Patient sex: F
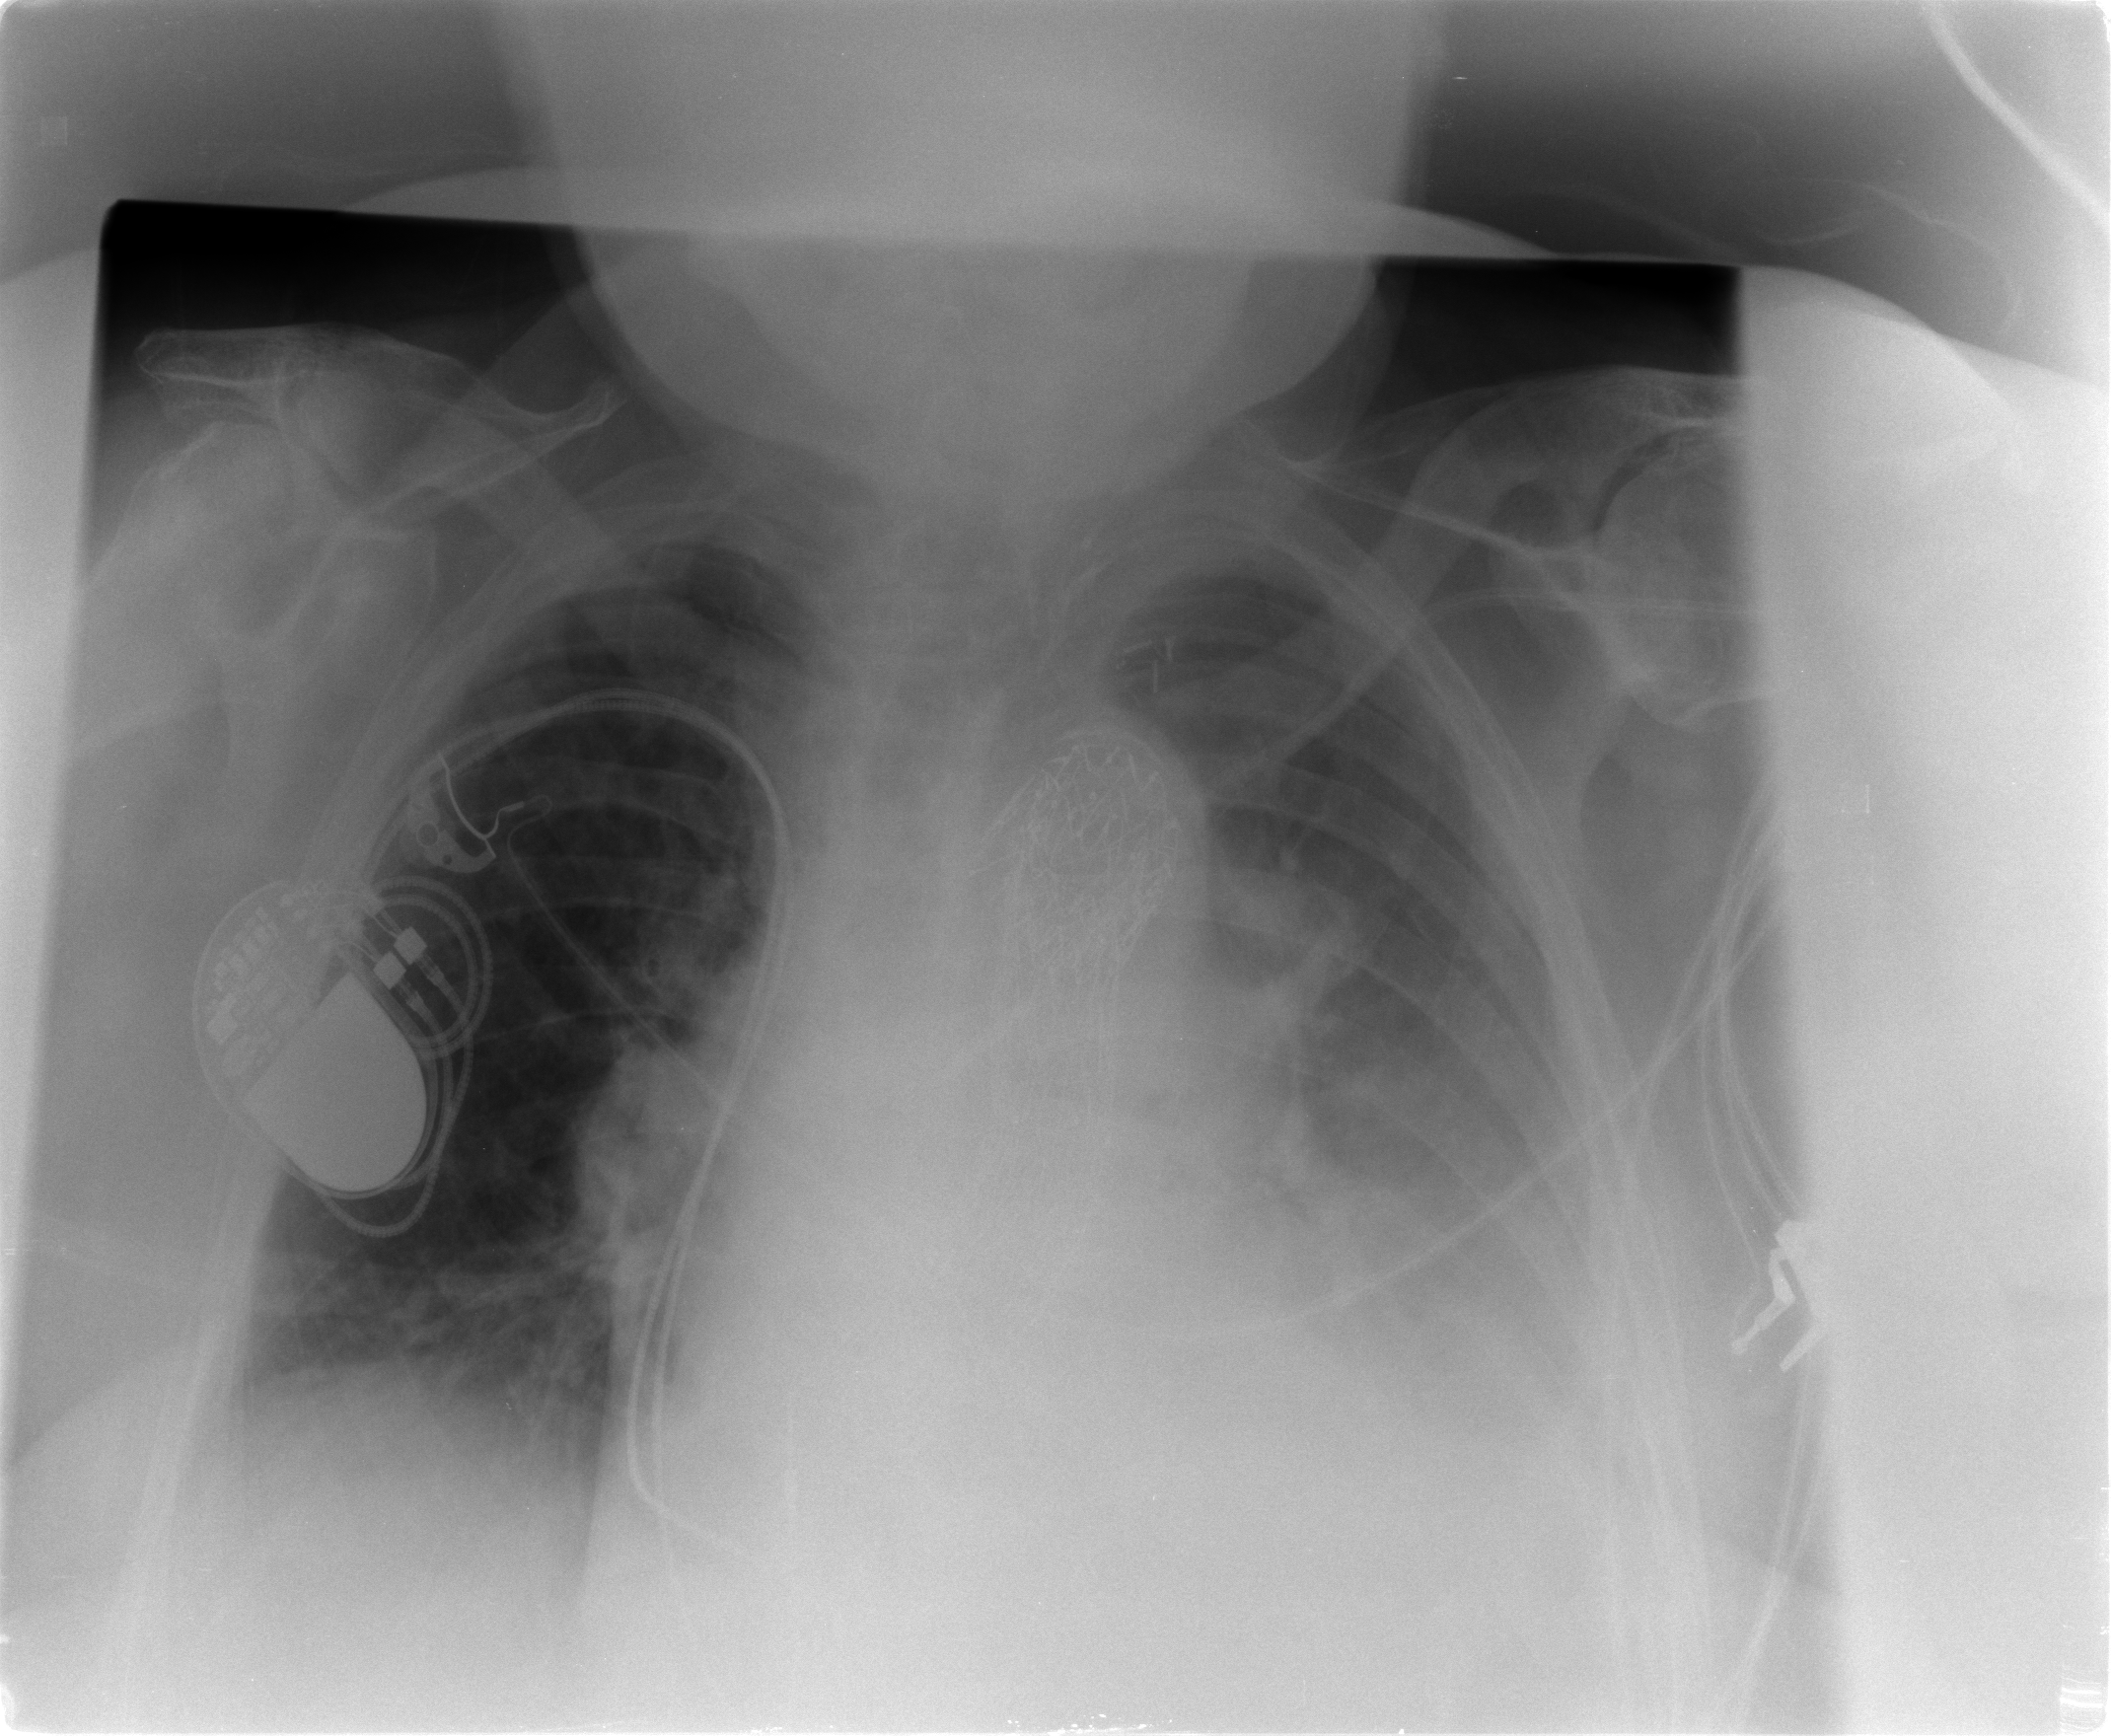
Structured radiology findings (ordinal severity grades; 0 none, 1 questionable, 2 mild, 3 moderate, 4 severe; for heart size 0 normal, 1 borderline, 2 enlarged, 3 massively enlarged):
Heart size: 2
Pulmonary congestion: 1
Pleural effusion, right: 1
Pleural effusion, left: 3
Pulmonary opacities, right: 0
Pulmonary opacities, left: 1
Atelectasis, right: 1
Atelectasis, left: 3